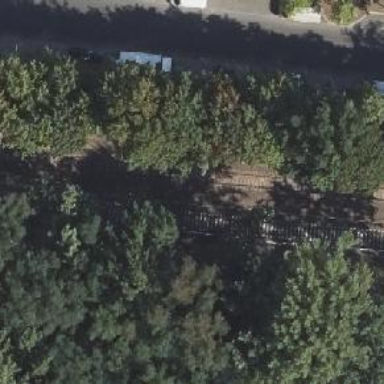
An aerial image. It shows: Railway milestone.